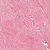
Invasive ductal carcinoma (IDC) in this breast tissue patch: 0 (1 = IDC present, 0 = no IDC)